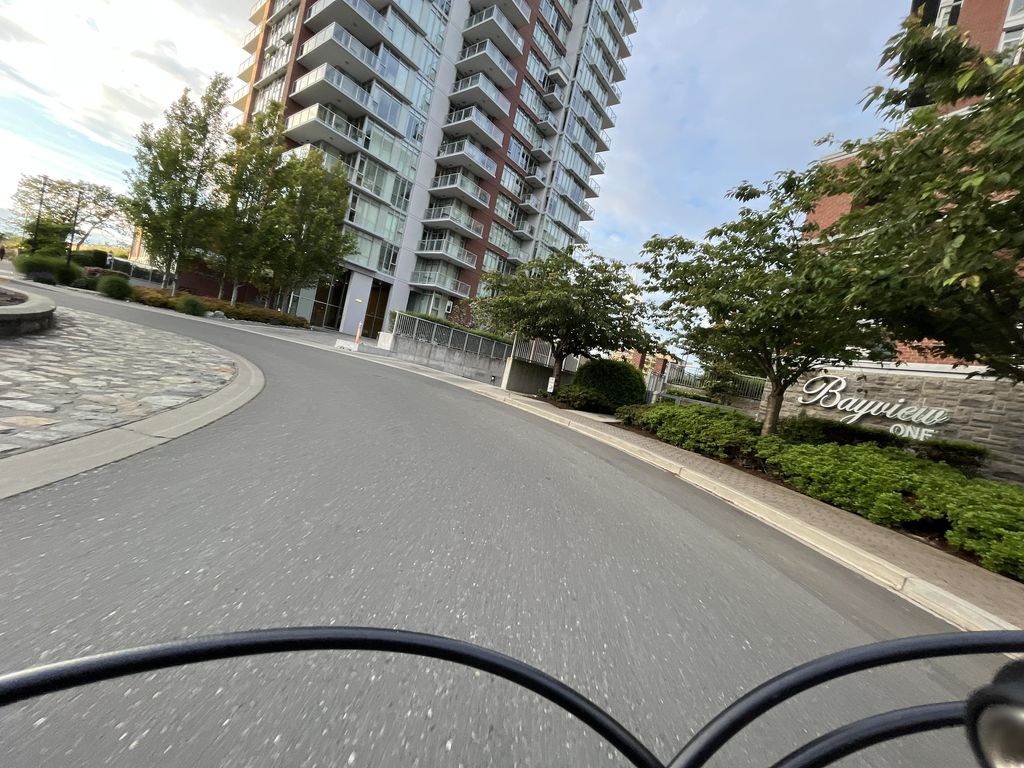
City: victoria